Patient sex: M
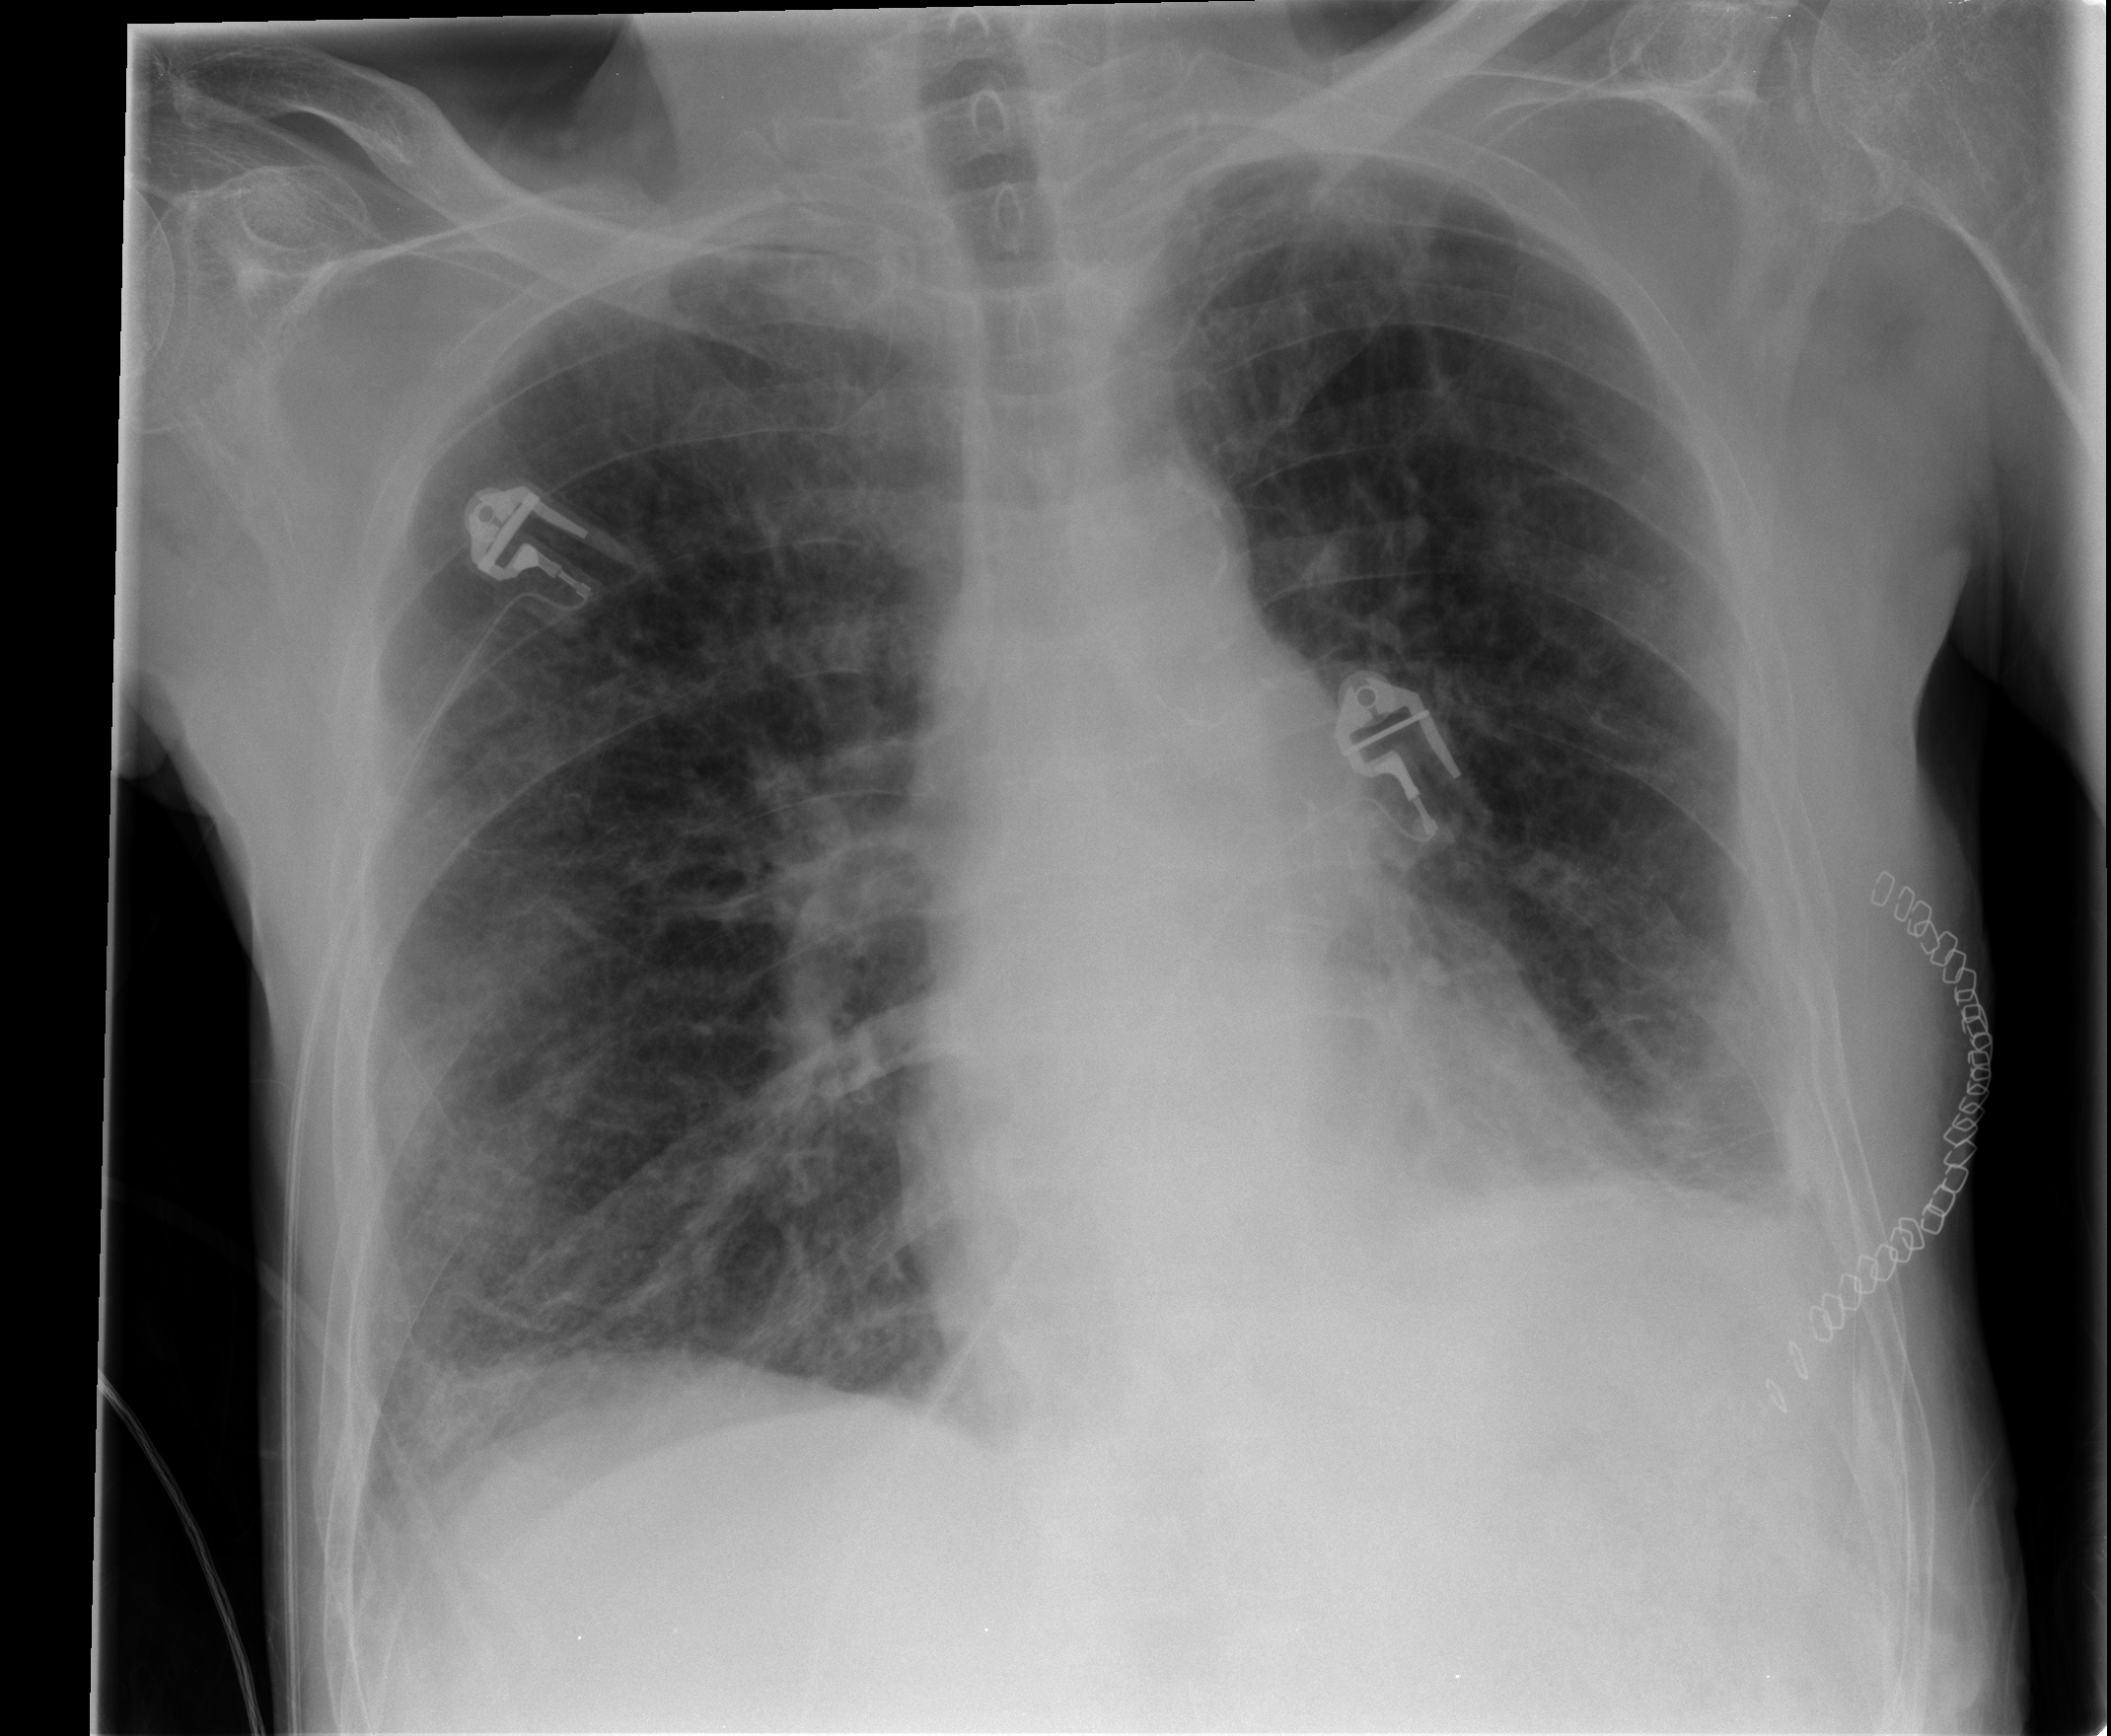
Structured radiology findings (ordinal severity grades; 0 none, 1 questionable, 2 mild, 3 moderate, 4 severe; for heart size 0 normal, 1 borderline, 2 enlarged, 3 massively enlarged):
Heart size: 0
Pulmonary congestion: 2
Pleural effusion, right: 1
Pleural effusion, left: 2
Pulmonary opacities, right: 1
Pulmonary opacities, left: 0
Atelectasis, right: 2
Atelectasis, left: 2